Question: How implement many custom ListItems, like its implemented in standart blackberry calendar app.
The following screenshot shows what I mean

Especially I interested what is the second control with right arrow.
Thanks.
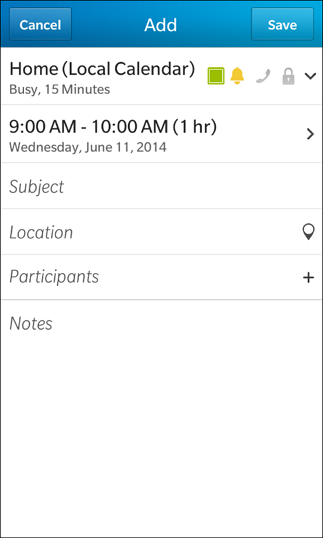
Answer: You can have multiple "types" of list items.
Attach your different types of listItemComponents each with a different type. e.g.
'''
listItemComponents: [
ListItemComponent {
type: "itemA"
Container {
Label {
text: ListItemData.title
textStyle.color: Color.Blue
}
}
},
ListItemComponent {
type: "itemB"
Container {
Label {
text: ListItemData.title
textStyle.color: Color.Red
}
}
}
]
'''
Then add this function to your listview (I'm using a property of "mytype" but you could check any property of the data model or even base it on the indexpath):
'''
function itemType(data, indexPath) {
if (data.mytype == "typea") {
return "itemA";
} else {
return "itemB";
}
}
'''
Now when you add your data to your datamodel make sure you specify "mytype" and the listview will automatically use the ListItemComponent for the relative type.
You can easily have different sized list items, different designs even have them work with different data structures.